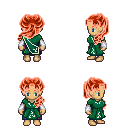
a pixel art fantasy rpg character, female body template, human, tanned skin, sash dress, magenta pants, red princess hairstyle, white cloth bracers, four views (front, back, left, right), 2x2 character sprite sheet, small pixel art, hard edges, no anti-aliasing